Field crop: maize
Growth stage: 1
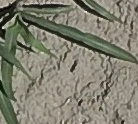
Species: sorghum